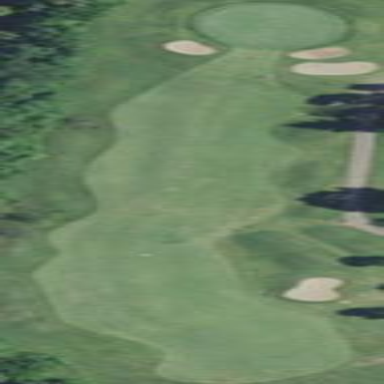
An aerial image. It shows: Scenic golf fairway.